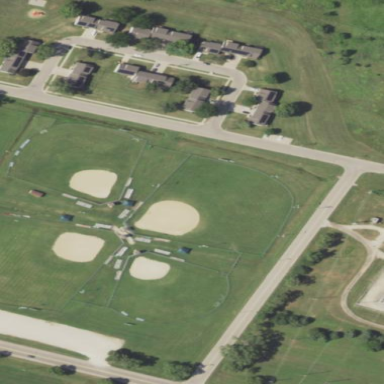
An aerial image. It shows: Baseball pitch for leisure and sports activities.